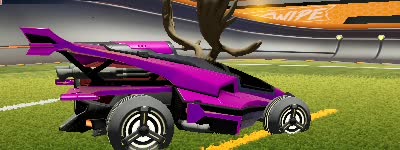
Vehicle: aftershock